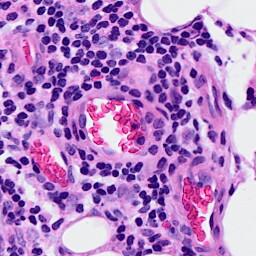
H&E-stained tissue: Breast